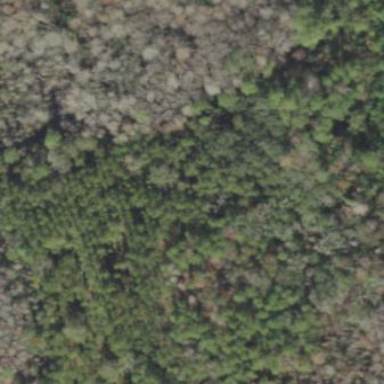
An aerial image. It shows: Mixed leaf woodland.